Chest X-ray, PA view. Patient: 65 years old, sex F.
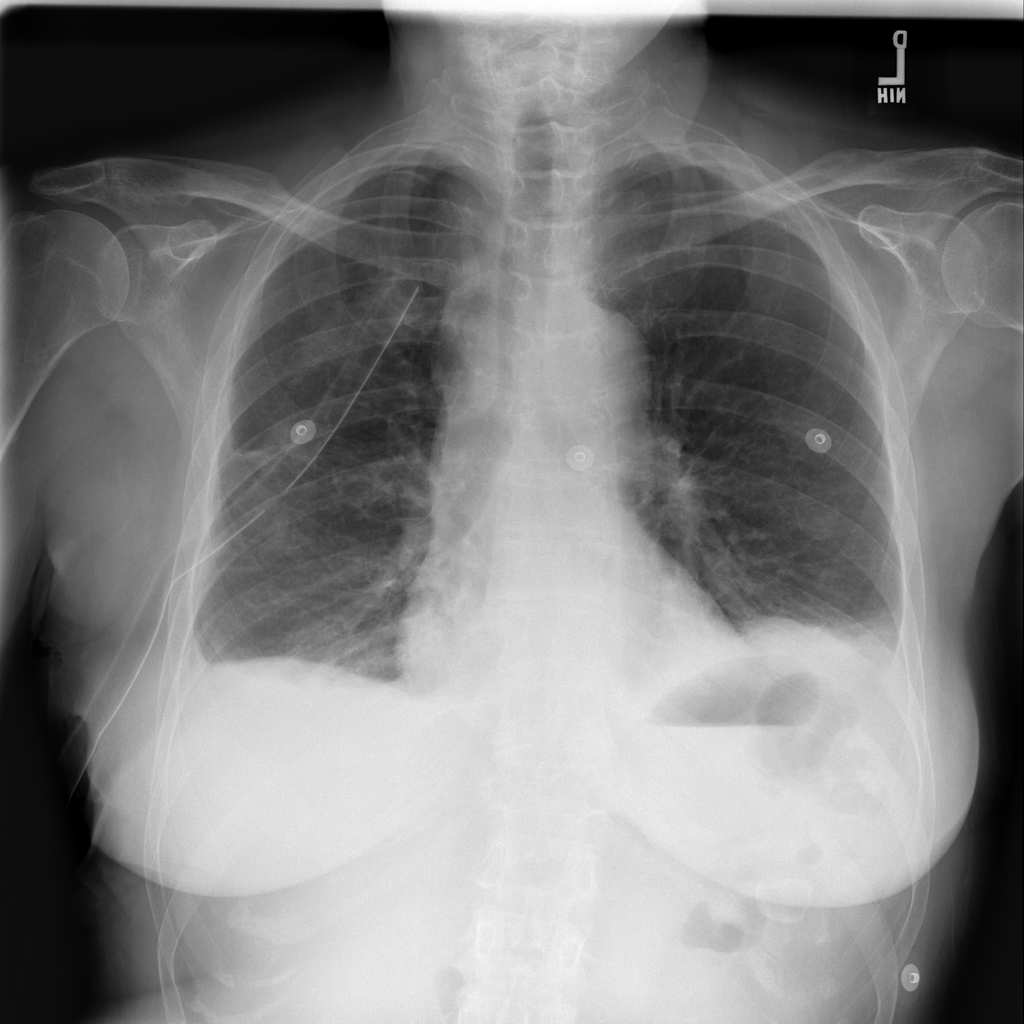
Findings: Atelectasis, Effusion, Mass, Pneumothorax